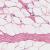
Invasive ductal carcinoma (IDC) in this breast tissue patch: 0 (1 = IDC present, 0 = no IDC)